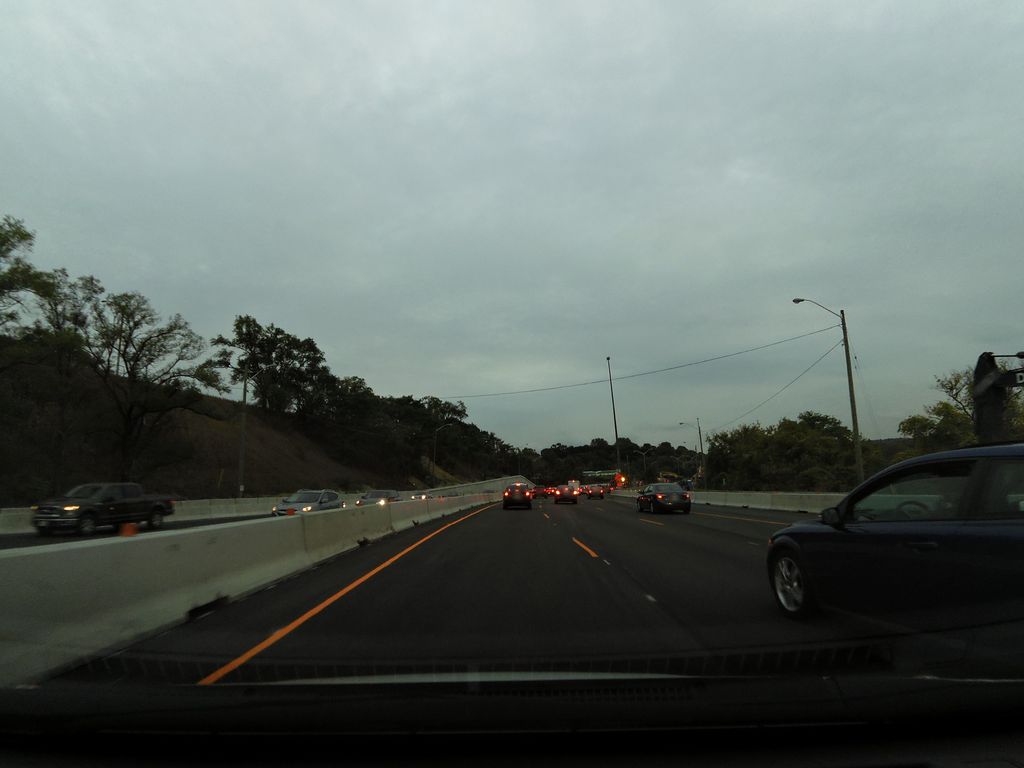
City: hamilton